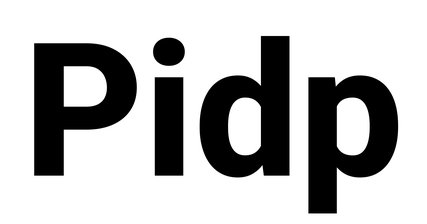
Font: Roboto_ExtraBold